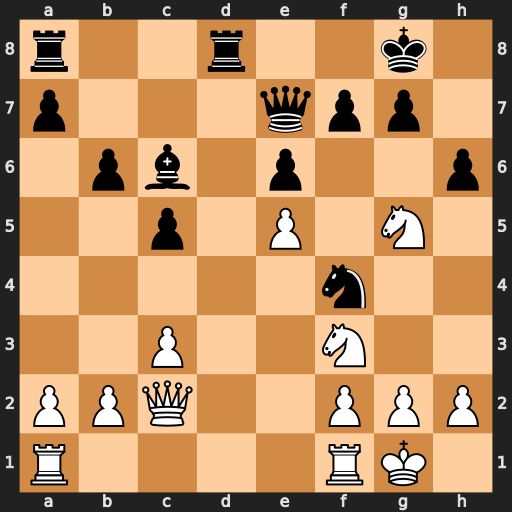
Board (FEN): r2r2k1/p3qpp1/1pb1p2p/2p1P1N1/5n2/2P2N2/PPQ2PPP/R4RK1
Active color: w
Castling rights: -
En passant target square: -
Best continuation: Qh7+ Kf8 Qh8#